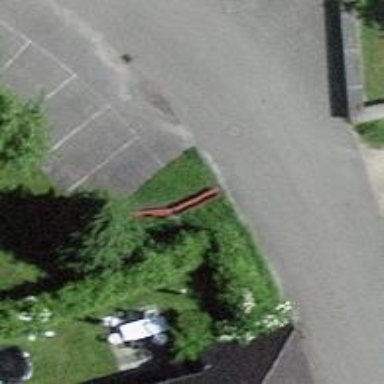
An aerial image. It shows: Bench for seating.